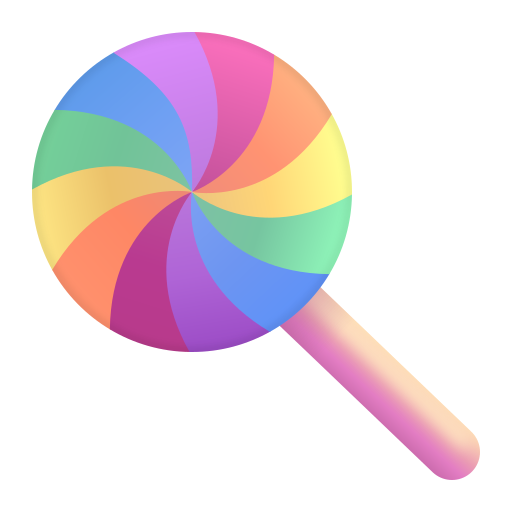
lollipop color